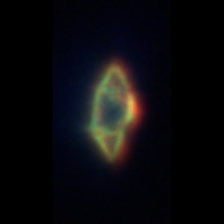
Taxon: Gyrodinium
Group: Dinoflagellates